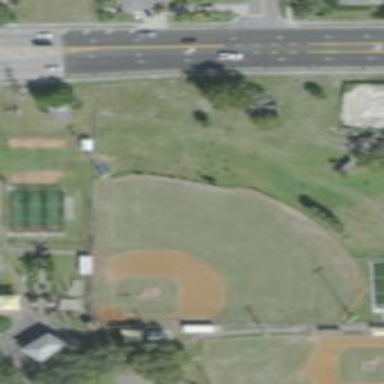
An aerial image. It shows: Baseball pitch for leisure and sports activities.